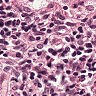
Metastatic tissue present: no